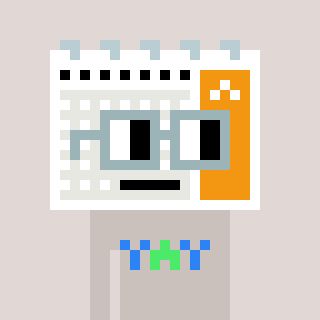
a pixel art character with square dark gray glasses, a calendar-shaped head and a foggrey-colored body on a warm background